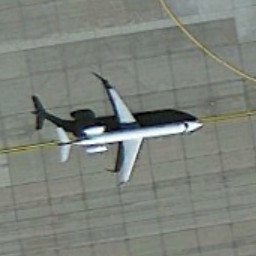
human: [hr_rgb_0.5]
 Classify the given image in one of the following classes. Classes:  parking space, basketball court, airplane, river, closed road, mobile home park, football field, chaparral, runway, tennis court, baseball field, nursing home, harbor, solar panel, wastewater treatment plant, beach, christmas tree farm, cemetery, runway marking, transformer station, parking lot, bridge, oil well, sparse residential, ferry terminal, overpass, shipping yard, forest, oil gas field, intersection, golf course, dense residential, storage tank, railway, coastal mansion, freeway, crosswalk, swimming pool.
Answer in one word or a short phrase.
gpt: airplane